Question: I am drawing with the mouse on a 3D object.

The way I'm doing it right now is that I pack the UV coordinates via the Fragment shader to the RG pixels as such:
'''
in highp vec2 UV;
out vec4 fragColor;
void main()
{
fragColor.r = UV.x;
fragColor.g = UV.y;
}
'''
I render those to an Off-screen FBO, then readPixel under the mouse to get the UV coords on the CPU side.
'''
float pixel_array[4];
CALL_GL(glReadBuffer(GL_COLOR_ATTACHMENT0));
CALL_GL(glReadPixels(normMouseX*WINDOW_WIDTH,normMouseY*WINDOW_HEIGHT,1,1,GL_RGBA,GL_FLOAT,pixel_array));
float u = pixel_array[0];
float v = pixel_array[1];
'''
I then use those UV coordinates to "paint" the texture at the correct location.
'''
CALL_GL(glBindTexture(GL_TEXTURE_2D, mesh.diffuseTexture));
CALL_GL(glTexSubImage2D(GL_TEXTURE_2D,
0,
u*diffuseTextureWidth,
v*diffuseTextureHeight,
5,
5,
GL_RGBA,
GL_UNSIGNED_BYTE,
brush_pixels));
'''
The problem is that depending on the resolution of the texture, this process is very slow. Is there some way to speed this up?
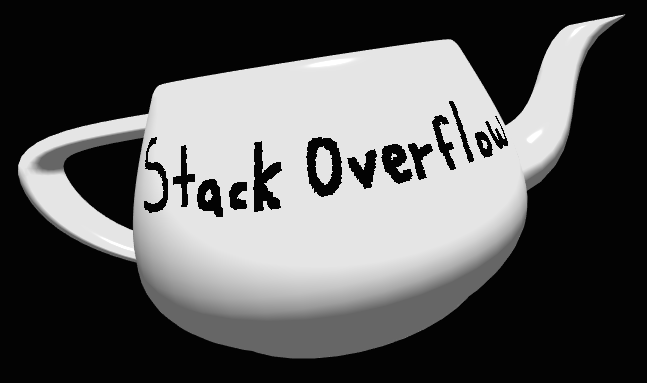
Answer: > I render those to an Off-screen FBO, then readPixel under the mouse to get the UV coords on the CPU side.
Make sure you do readbacks from that texture only when you really need to. Also try to burst the readbacks. Reading a single pixel and that very often is inefficient. Reading the whole texture once ofter it has been updated (after a change of view) is efficient.
To speed up drawing to the texture instead of 'glTexSubImage2D'-ing it, just bind it to a FBO as color attachment and draw to it using regular OpenGL drawing operations.